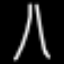
Label: The Eiffel Tower